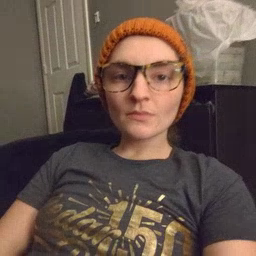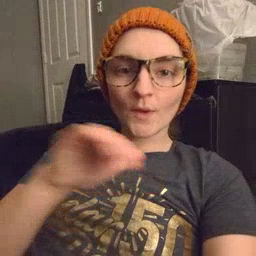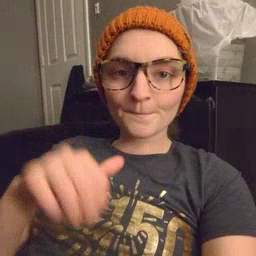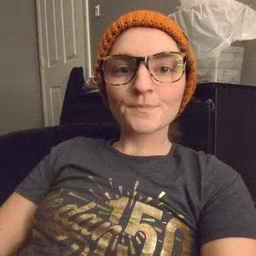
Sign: pool